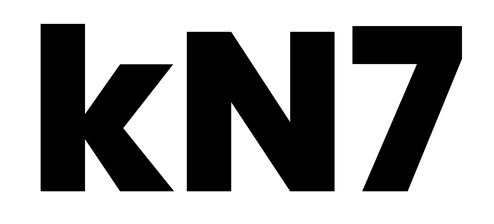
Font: Poppins-ExtraBold